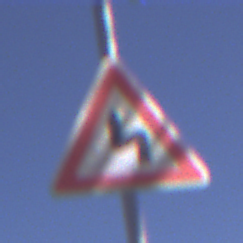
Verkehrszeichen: DoppelkurveZunaechstLinks
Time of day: Midday
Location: Outdoor (Nature)
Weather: Clear
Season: NotSpecified
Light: Natural